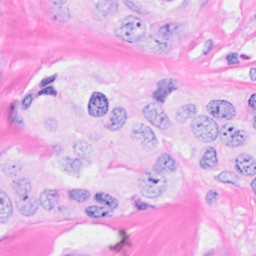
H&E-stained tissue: Breast